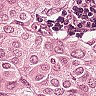
Metastatic tissue present: yes